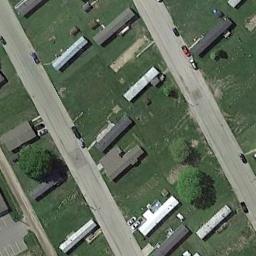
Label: mobile_home_park